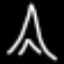
Label: The Eiffel Tower